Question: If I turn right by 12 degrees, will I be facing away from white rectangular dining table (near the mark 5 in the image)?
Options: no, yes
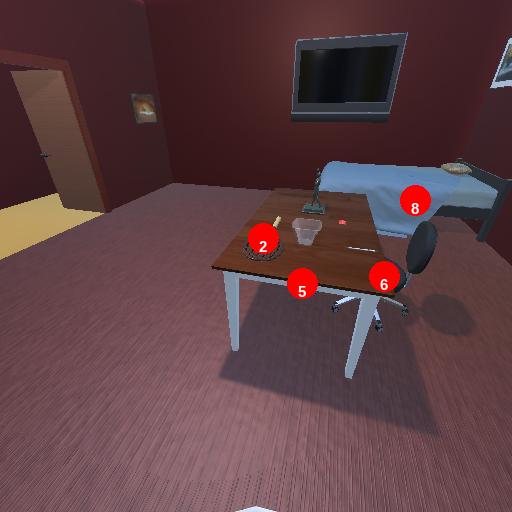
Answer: no